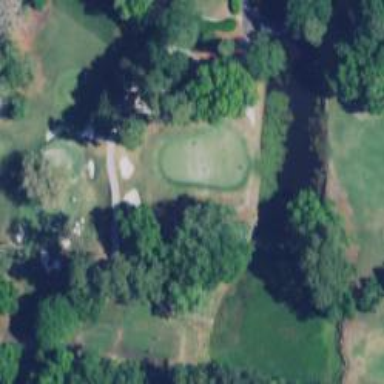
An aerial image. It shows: Golf hole.